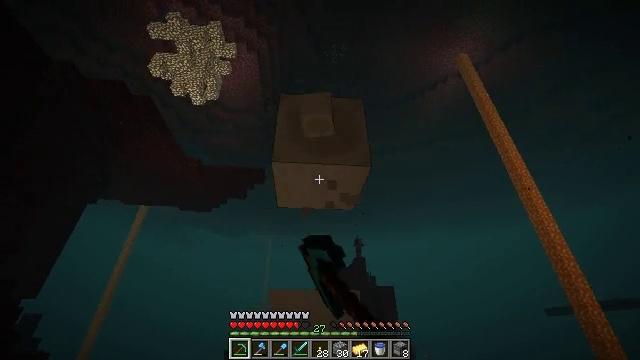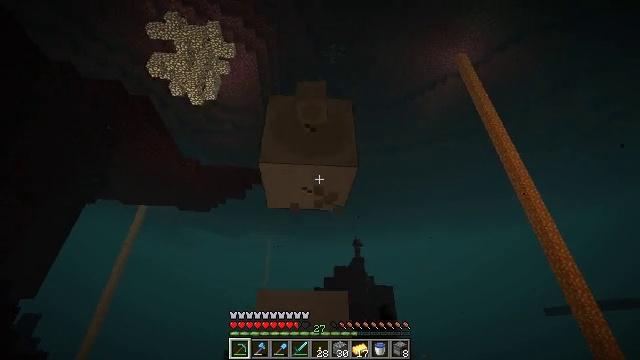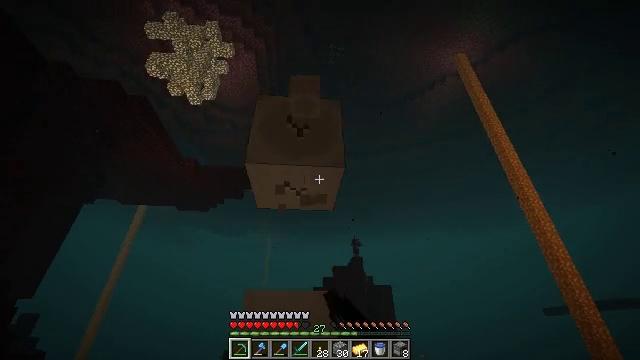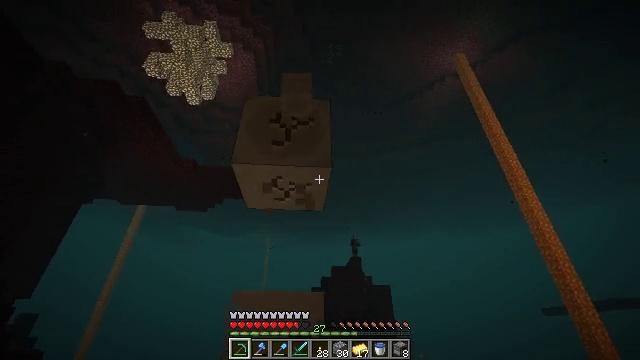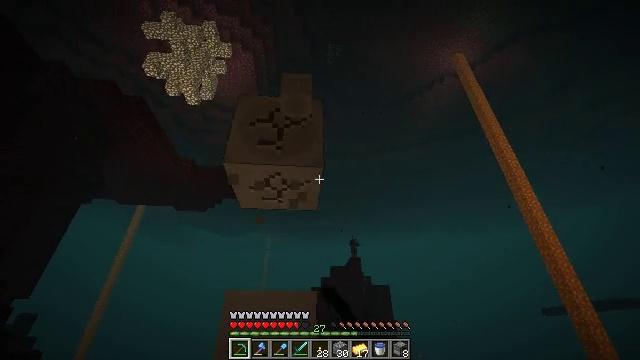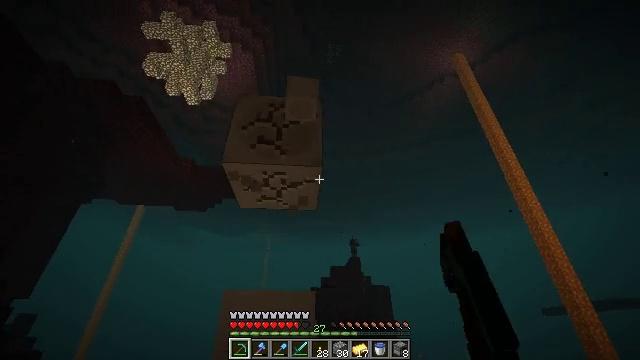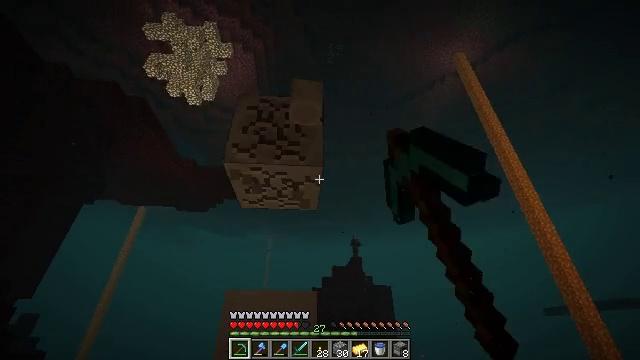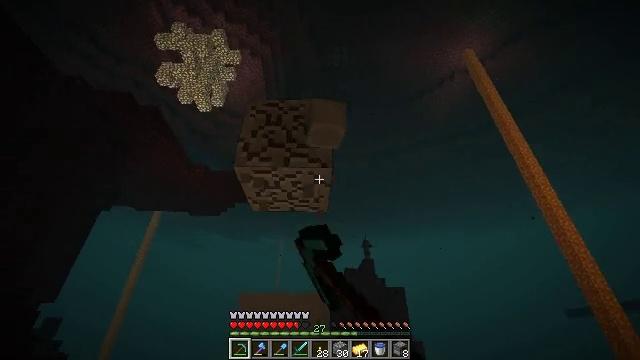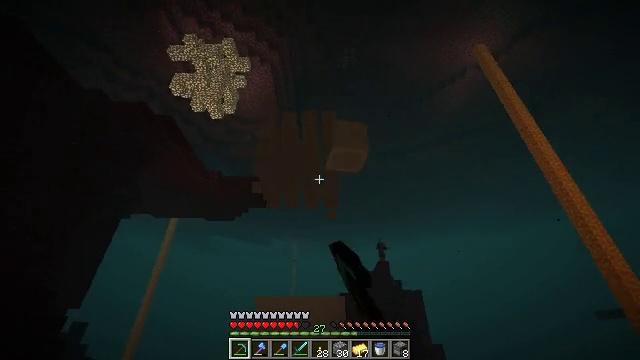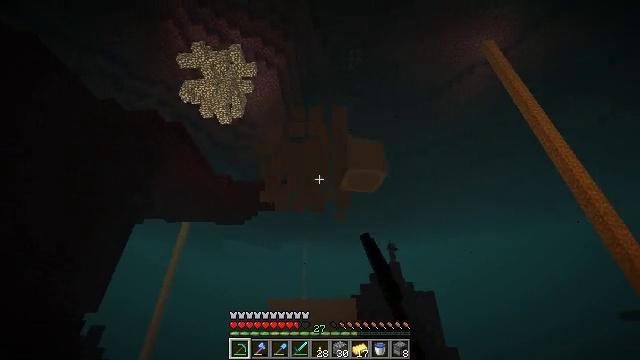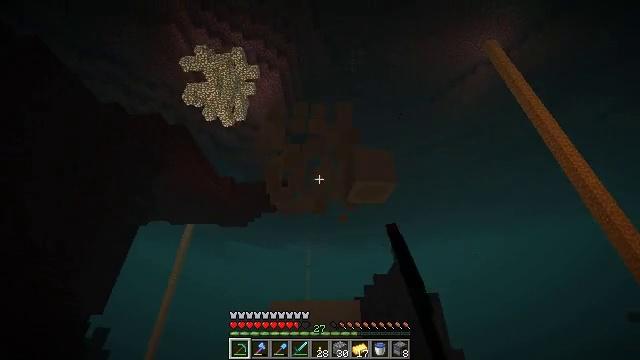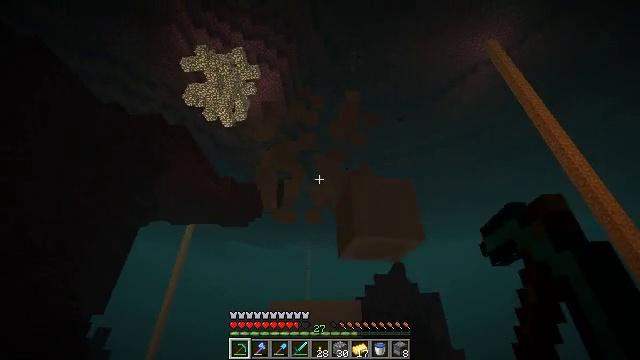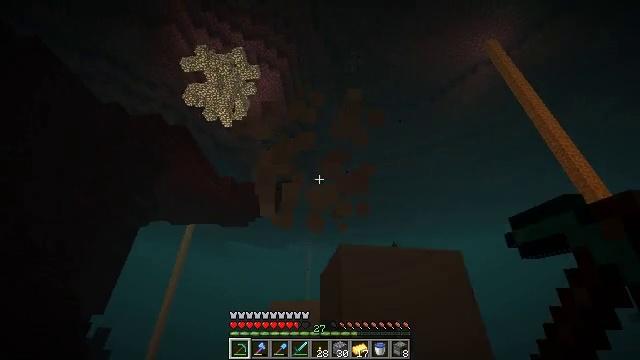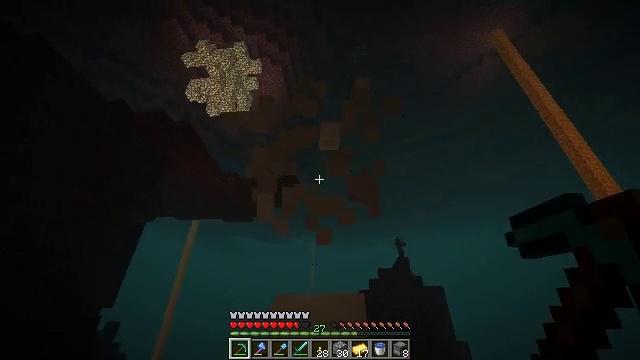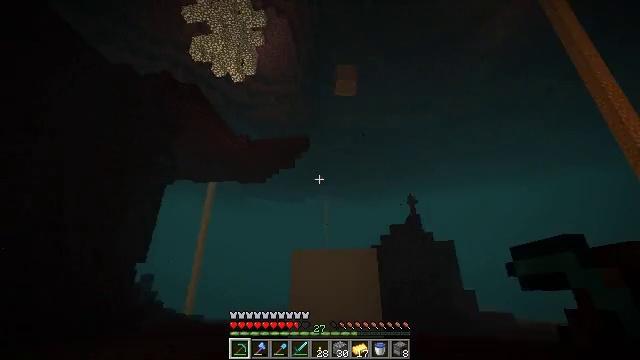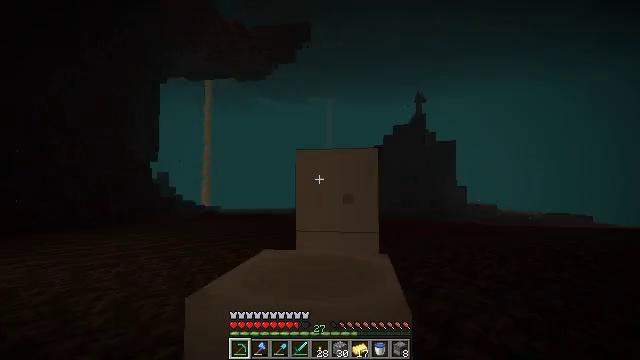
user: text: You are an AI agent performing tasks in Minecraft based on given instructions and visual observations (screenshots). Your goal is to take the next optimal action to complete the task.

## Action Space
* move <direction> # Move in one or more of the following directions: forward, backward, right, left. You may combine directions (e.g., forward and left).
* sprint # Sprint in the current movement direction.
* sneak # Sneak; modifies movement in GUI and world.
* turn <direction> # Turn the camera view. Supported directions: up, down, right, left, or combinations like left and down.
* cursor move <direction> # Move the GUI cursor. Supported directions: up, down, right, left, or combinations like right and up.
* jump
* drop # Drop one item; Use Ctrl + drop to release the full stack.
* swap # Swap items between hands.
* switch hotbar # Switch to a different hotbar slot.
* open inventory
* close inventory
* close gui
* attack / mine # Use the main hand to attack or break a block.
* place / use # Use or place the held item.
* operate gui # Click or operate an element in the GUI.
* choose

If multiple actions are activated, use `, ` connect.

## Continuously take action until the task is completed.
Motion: motion action
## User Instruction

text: Dig up the bone block in the desert or swamp biome.
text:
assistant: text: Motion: move right, attack / mine
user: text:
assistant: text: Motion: move right, attack / mine
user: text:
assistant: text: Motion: move right, attack / mine
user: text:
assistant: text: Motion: attack / mine
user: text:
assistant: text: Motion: attack / mine
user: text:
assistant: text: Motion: attack / mine
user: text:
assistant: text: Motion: turn left, attack / mine
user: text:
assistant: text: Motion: turn left, attack / mine
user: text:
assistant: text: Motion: turn left, attack / mine
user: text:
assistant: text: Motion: attack / mine
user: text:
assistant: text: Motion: attack / mine
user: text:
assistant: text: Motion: attack / mine
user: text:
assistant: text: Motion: turn down, attack / mine
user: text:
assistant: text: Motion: turn left and down, attack / mine
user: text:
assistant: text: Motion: turn down, attack / mine
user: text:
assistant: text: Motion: turn down, attack / mine
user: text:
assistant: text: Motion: turn right and down, attack / mine
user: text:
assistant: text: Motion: turn down, attack / mine
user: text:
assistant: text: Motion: attack / mine
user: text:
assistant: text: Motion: attack / mine
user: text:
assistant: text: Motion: attack / mine
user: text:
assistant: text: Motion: attack / mine
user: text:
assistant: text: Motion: attack / mine
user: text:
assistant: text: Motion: attack / mine
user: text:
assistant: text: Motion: attack / mine
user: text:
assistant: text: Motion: move forward, attack / mine
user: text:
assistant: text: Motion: move forward, attack / mine
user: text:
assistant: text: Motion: move forward, attack / mine
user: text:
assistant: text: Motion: move forward, attack / mine
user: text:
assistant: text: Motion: move forward, turn up, attack / mine